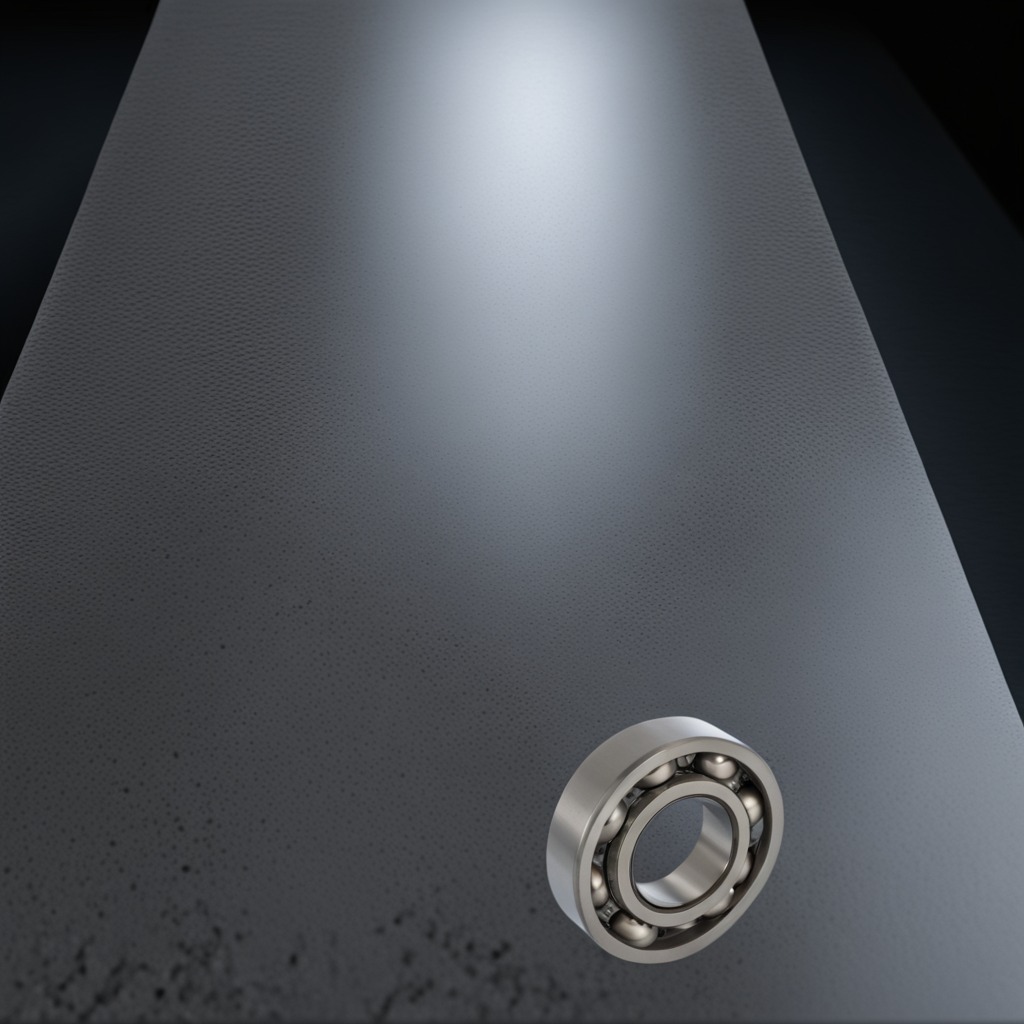
A metal ball bearing is lying on the clean granite table inside a workshop at night.